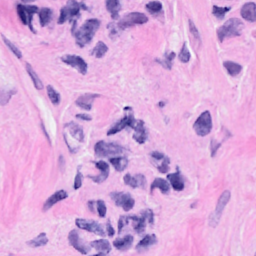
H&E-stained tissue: Breast